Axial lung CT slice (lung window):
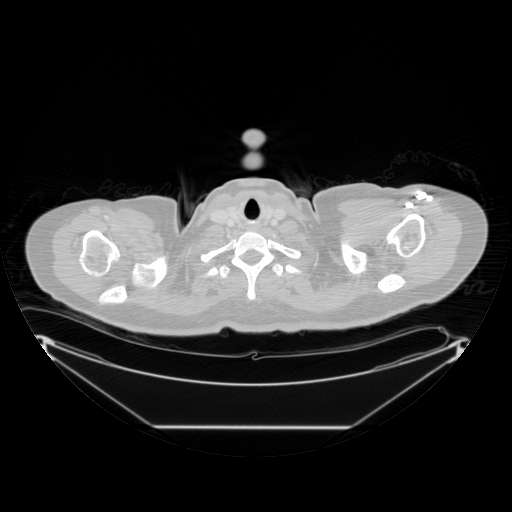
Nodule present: no